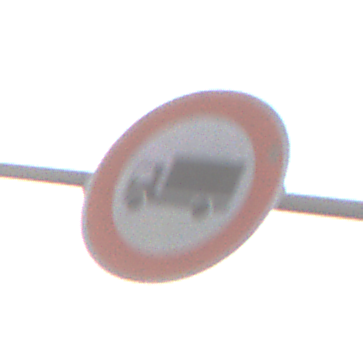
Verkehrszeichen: VerbotFuerKraftfahrzeugeUeberDreiKommaFuenfTonnen
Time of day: MorningAfternoon
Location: Outdoor (Nature)
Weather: PartlyCloudy
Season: NotSpecified
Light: Natural